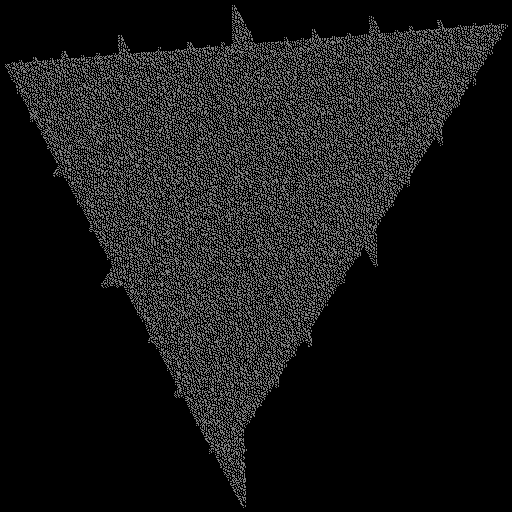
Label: a1